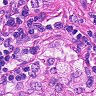
Metastatic tissue present: no